The image is a wavelet scalogram (time versus scale/frequency) of a rolling-element bearing's vibration signal. Classify the bearing condition as one of: normal, inner_race, outer_race, ball.
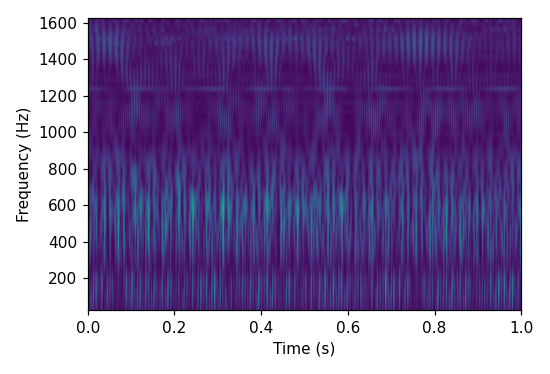
Answer: inner_race